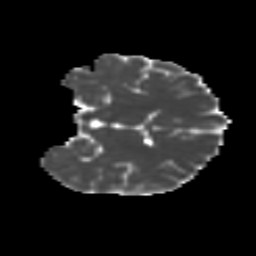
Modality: MD
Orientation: coronal
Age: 17
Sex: male
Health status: ill
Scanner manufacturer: ge
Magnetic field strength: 3 T
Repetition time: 6.752 s
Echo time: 0.079 s